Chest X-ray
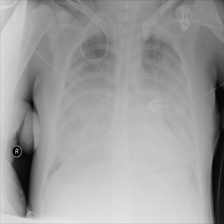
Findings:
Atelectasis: negative
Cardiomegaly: negative
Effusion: negative
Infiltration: negative
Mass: negative
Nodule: negative
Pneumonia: negative
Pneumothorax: negative
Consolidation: negative
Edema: negative
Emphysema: negative
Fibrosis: negative
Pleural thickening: negative
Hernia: negative